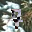
Label: 7